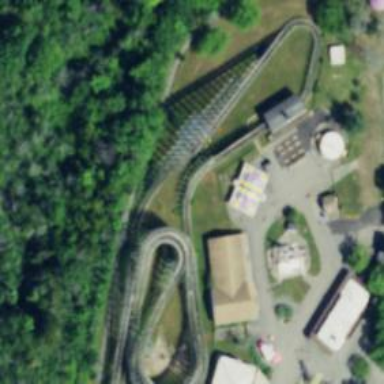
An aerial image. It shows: Bumper car attraction.